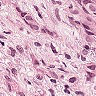
Metastatic tissue present: yes